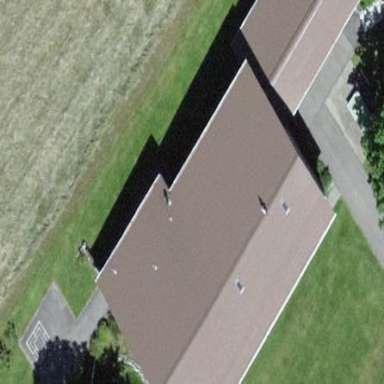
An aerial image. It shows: School building.